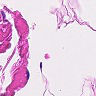
Metastatic tissue present: no